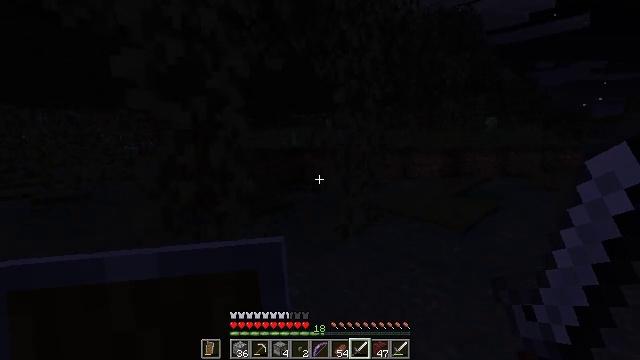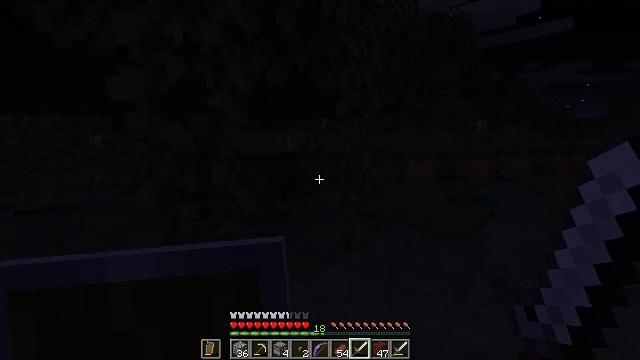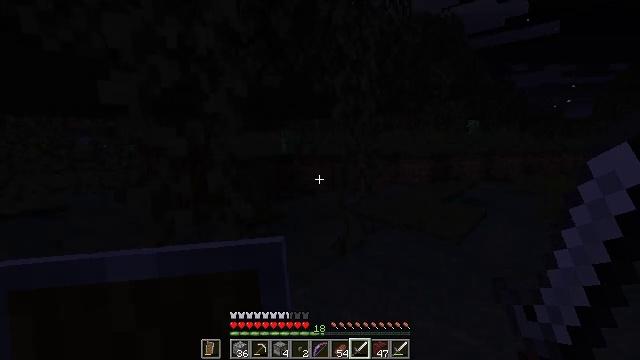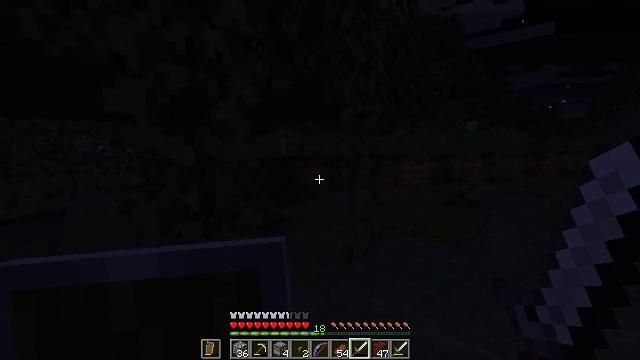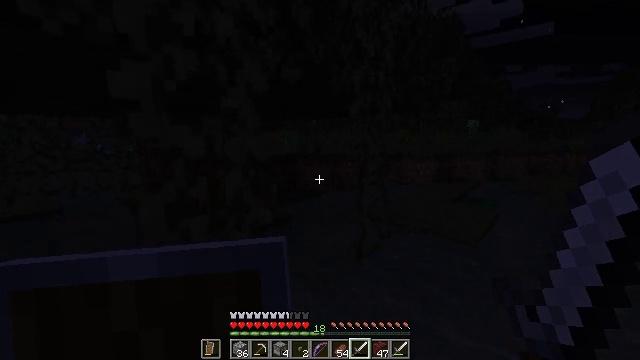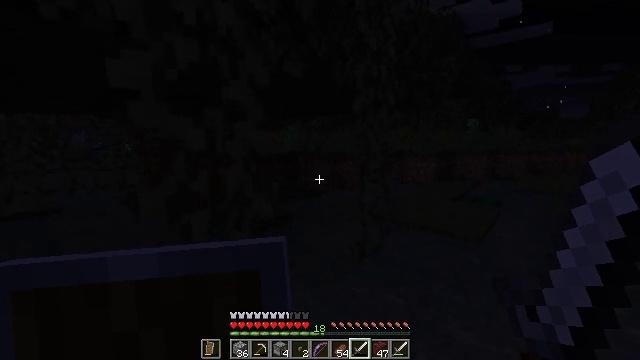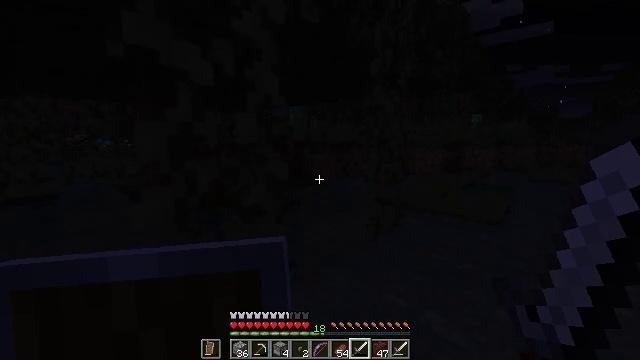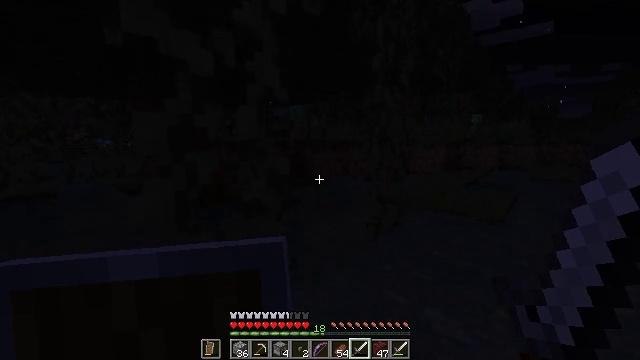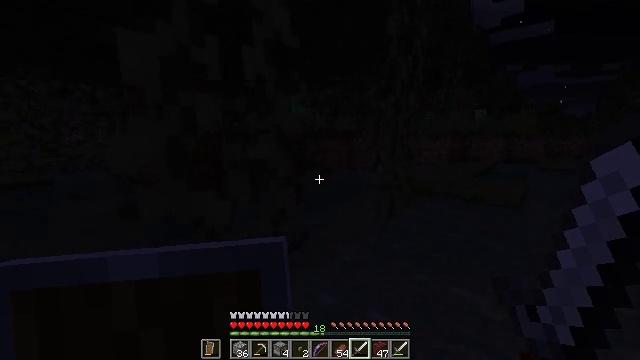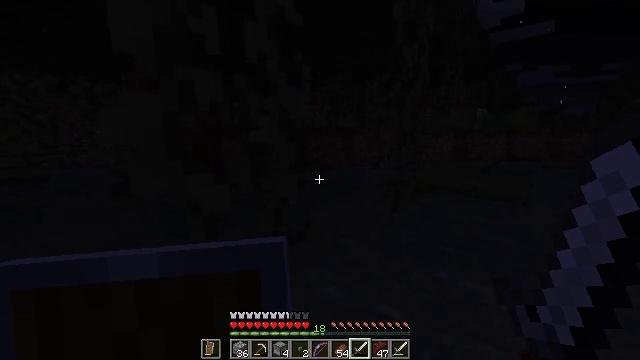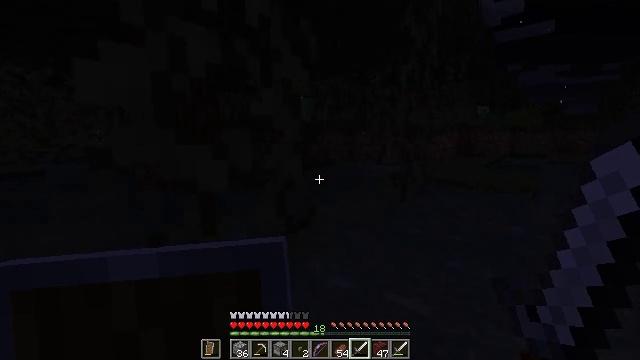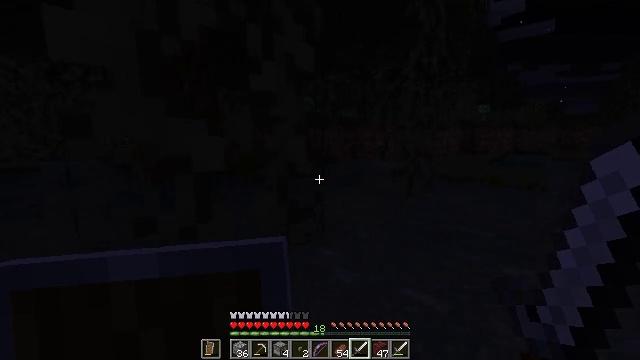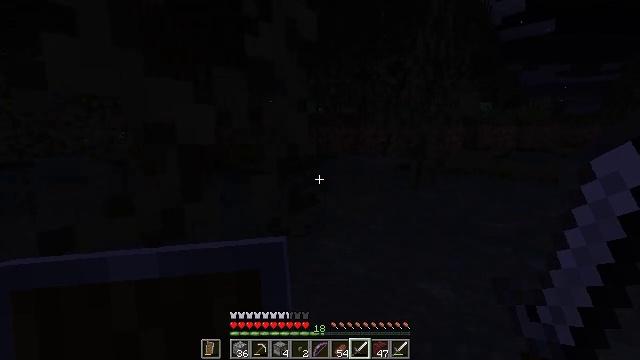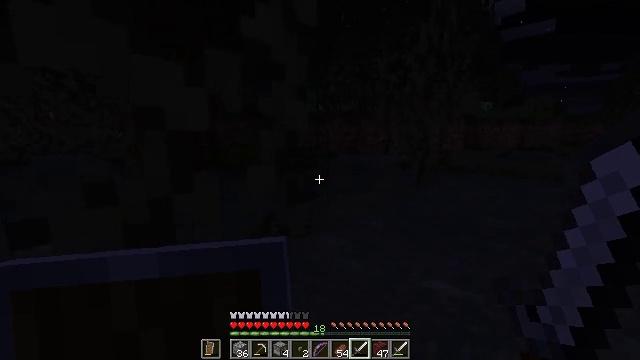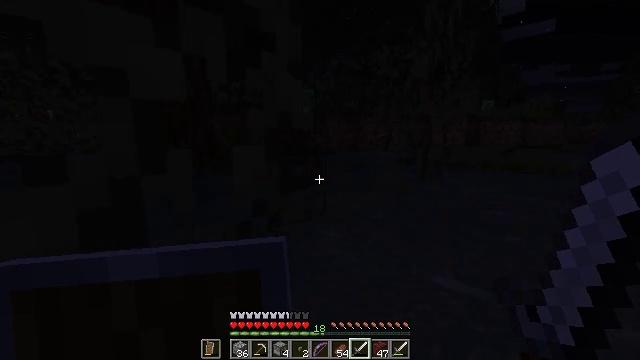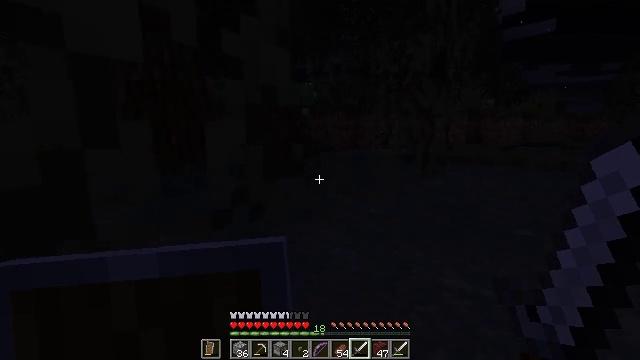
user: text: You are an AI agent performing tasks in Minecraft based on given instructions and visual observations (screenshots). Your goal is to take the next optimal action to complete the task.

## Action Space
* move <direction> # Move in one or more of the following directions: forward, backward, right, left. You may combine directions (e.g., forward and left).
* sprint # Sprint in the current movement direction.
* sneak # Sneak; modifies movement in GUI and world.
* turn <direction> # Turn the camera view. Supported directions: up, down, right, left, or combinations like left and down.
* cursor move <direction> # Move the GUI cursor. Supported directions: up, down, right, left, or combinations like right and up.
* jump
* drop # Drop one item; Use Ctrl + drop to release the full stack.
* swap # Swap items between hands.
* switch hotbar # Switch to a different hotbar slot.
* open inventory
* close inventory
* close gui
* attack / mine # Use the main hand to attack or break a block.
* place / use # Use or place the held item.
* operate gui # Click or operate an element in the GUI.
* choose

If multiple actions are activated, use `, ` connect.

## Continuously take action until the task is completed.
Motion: motion action
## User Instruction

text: Combat the slime.
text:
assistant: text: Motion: move forward and move left, turn right, jump
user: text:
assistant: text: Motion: move forward and move left, turn right, jump
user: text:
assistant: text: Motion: move forward and move left, jump
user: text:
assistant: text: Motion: move forward and move left
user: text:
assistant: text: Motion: move forward
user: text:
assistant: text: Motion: move forward
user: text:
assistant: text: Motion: move forward
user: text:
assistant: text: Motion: move forward
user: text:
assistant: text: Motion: move forward
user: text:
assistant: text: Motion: move forward
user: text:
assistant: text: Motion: move forward
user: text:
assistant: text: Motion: move forward and move right
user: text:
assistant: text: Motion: move forward and move right
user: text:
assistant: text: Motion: move forward and move right
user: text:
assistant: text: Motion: move forward and move right
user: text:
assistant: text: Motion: move forward and move right
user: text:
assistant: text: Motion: move forward and move right
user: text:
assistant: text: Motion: move forward and move right
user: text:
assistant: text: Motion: move forward and move right
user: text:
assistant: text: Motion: move forward and move right
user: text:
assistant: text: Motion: move forward and move right
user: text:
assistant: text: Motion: move forward and move right
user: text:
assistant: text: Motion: move forward and move right
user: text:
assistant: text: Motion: move forward and move right
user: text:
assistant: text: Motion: move forward and move right
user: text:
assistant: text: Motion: move forward and move right, jump
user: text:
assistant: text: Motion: move forward and move right, turn left, jump
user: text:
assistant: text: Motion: move right, turn left, jump
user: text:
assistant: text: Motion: move right, turn left, jump
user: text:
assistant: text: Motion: turn left, jump